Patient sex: M
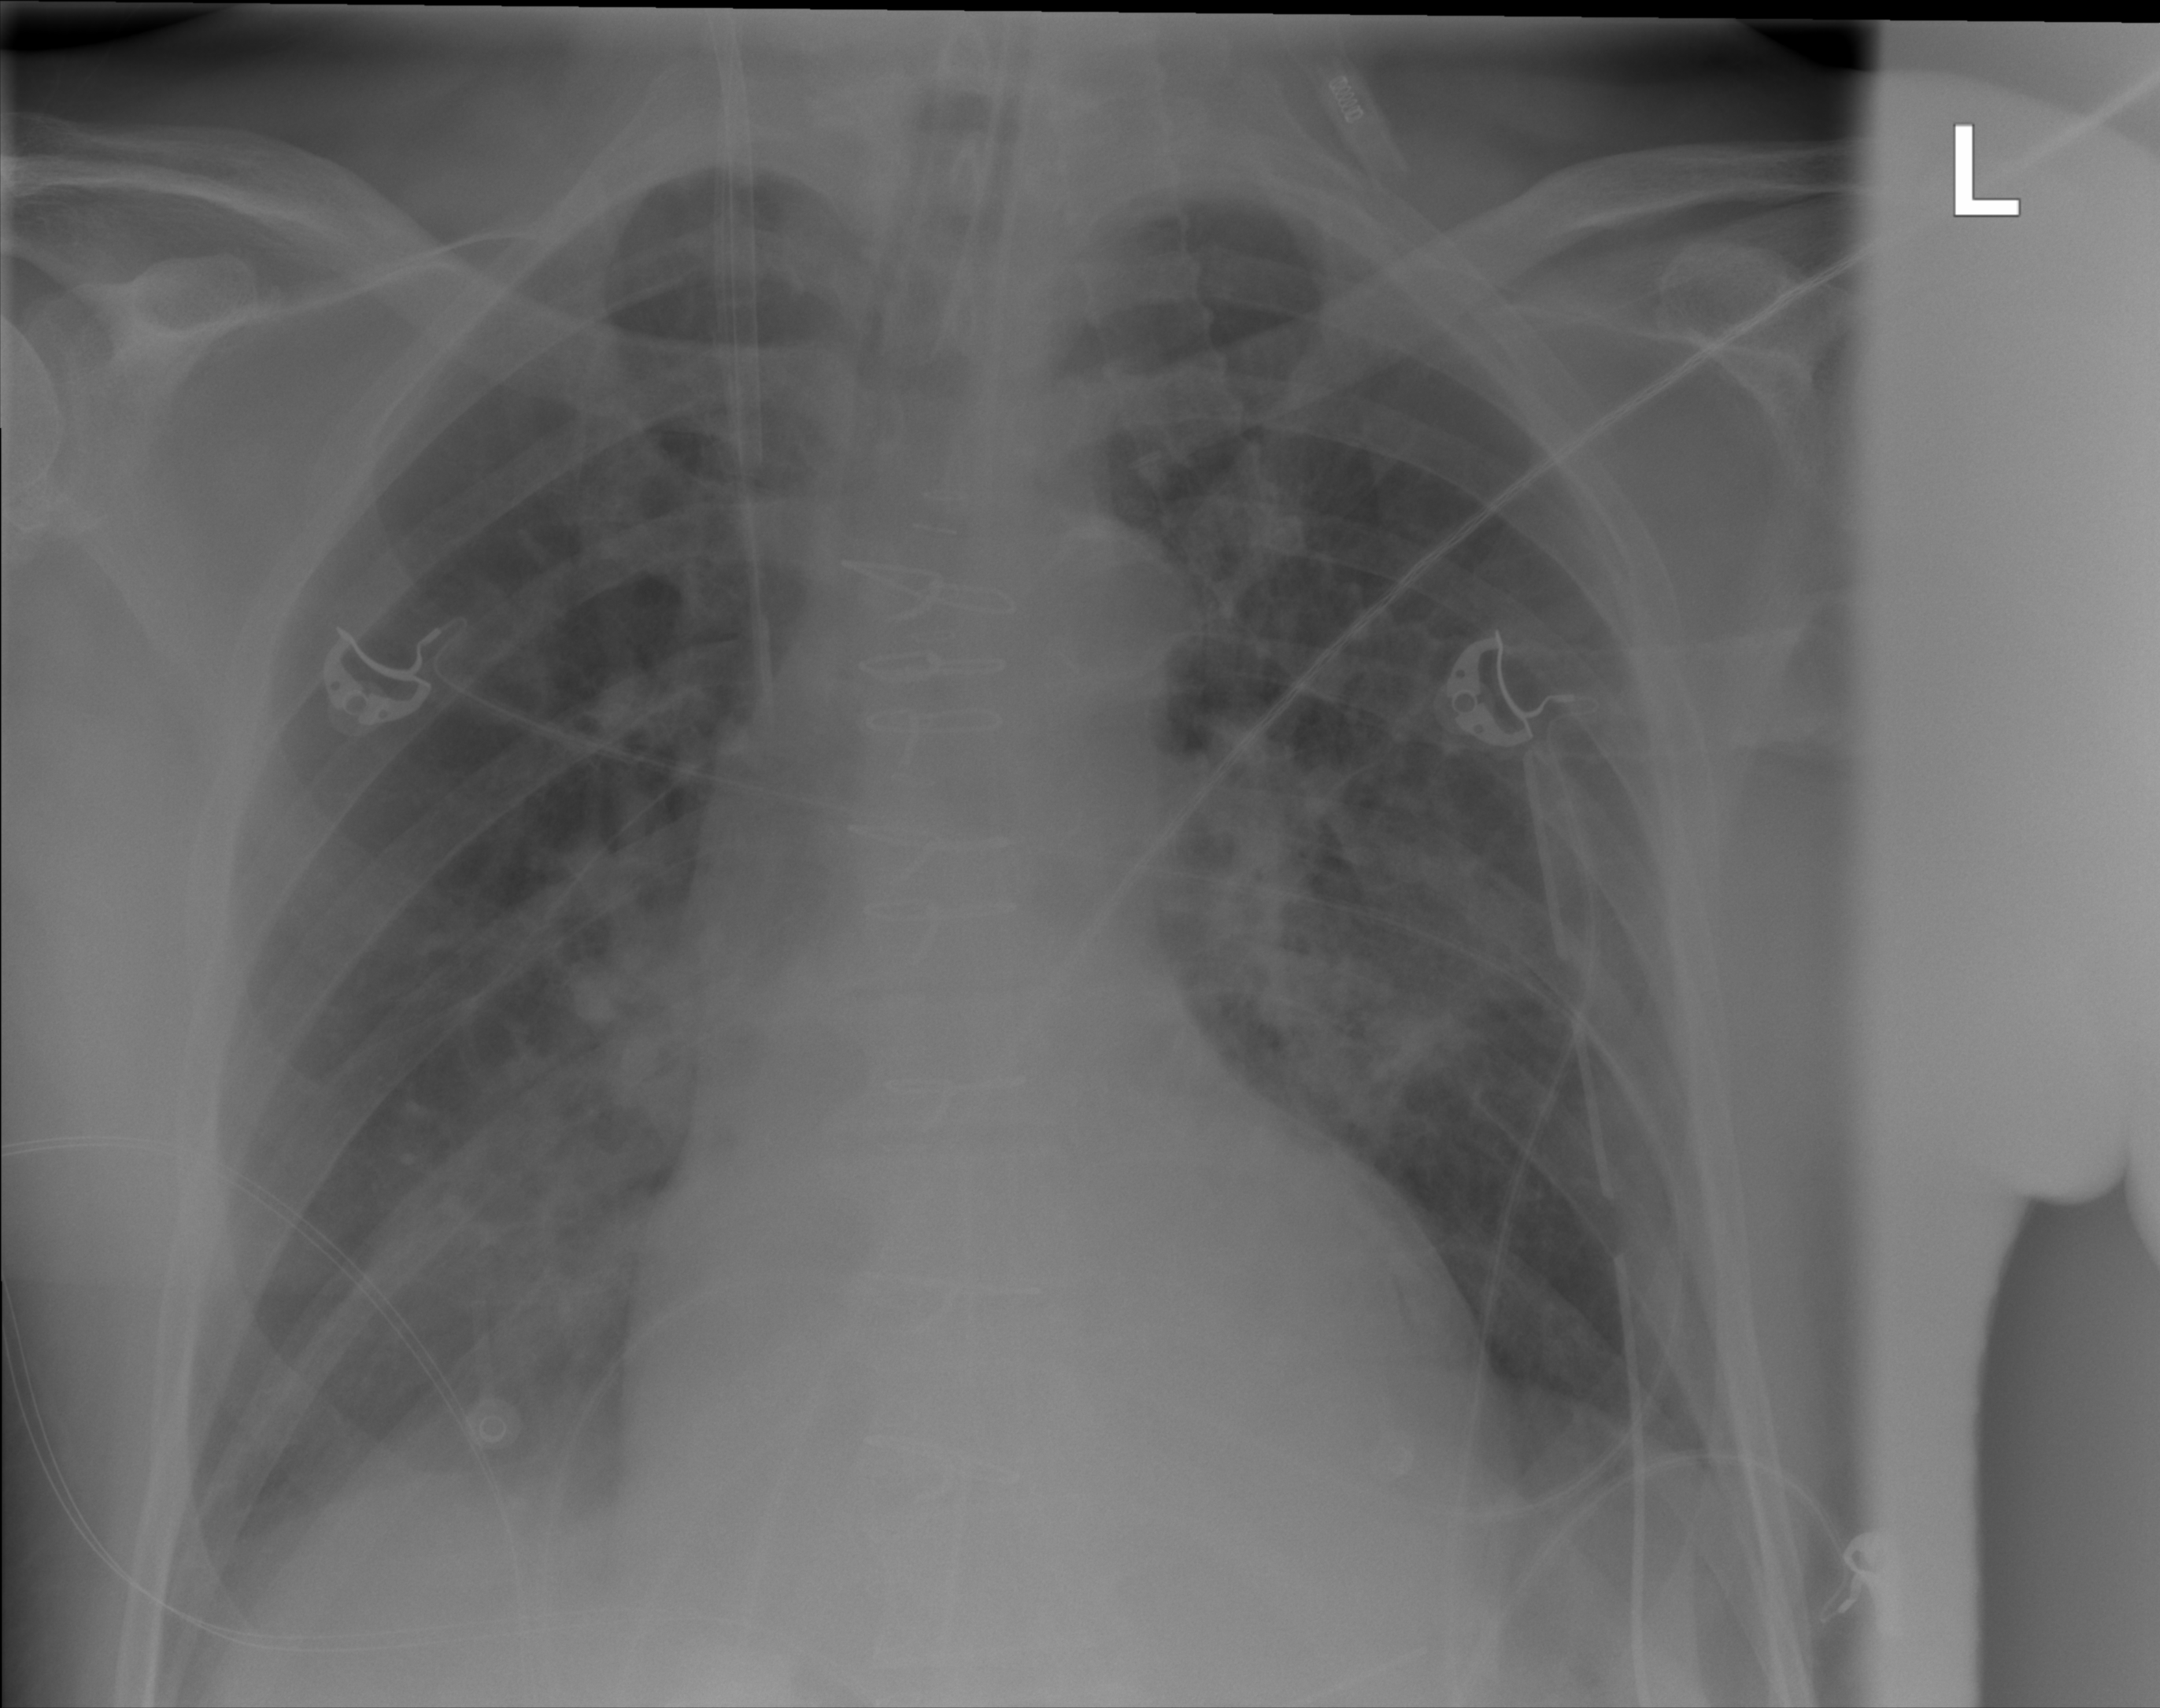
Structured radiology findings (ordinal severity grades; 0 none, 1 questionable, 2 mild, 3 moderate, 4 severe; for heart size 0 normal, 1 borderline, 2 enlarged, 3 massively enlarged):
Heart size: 1
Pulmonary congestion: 0
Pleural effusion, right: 0
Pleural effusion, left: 0
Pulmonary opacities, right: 2
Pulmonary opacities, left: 2
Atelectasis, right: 2
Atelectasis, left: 0